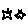
Label: star